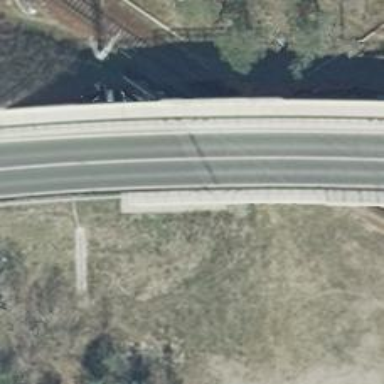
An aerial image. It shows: Secondary road with asphalt surface and embankment.